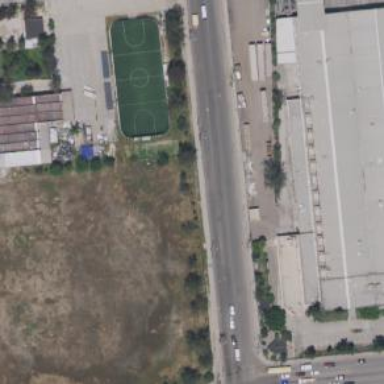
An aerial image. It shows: Soccer pitch for leisure land activities.